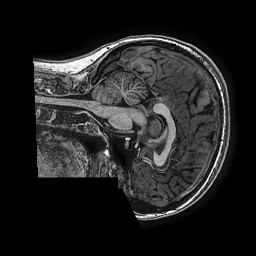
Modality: T1w
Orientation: sagittal
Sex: female
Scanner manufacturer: ge
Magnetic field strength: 3 T
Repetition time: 0.007644 s
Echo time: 0.003468 s